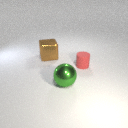
large brown metal cube behind small red rubber cylinder